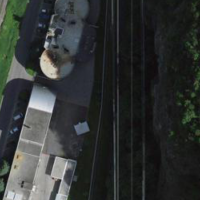
EUNIS habitat code: 55
Species observed at this site:
Rupicapra rupicapra
Veronica persica